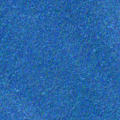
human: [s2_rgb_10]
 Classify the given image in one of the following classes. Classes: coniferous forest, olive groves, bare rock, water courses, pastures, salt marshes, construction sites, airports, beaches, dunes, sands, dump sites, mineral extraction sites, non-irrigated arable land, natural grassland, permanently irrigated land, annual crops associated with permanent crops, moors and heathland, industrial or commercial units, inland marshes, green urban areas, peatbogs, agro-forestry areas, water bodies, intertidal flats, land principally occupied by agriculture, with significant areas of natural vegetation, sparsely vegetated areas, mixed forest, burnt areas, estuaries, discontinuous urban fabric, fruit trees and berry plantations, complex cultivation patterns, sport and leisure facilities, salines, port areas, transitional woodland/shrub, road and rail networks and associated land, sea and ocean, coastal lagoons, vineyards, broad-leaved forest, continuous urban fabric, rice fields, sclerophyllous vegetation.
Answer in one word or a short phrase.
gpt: sea and ocean